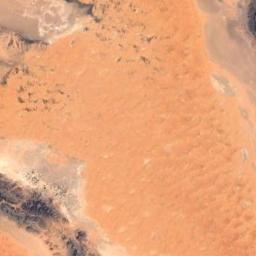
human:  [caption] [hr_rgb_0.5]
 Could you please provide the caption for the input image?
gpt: The yellow desert covers the brown bare land .

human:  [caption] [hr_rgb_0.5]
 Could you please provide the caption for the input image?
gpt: The desert has orange sand and some mountains .

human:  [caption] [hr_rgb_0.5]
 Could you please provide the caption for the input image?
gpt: There is a small jungle in this desert .

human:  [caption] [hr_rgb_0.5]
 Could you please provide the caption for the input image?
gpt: The yellow desert is next to the bare land .

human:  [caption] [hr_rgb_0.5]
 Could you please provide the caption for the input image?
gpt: An orange desert covered with sand and some bare land .